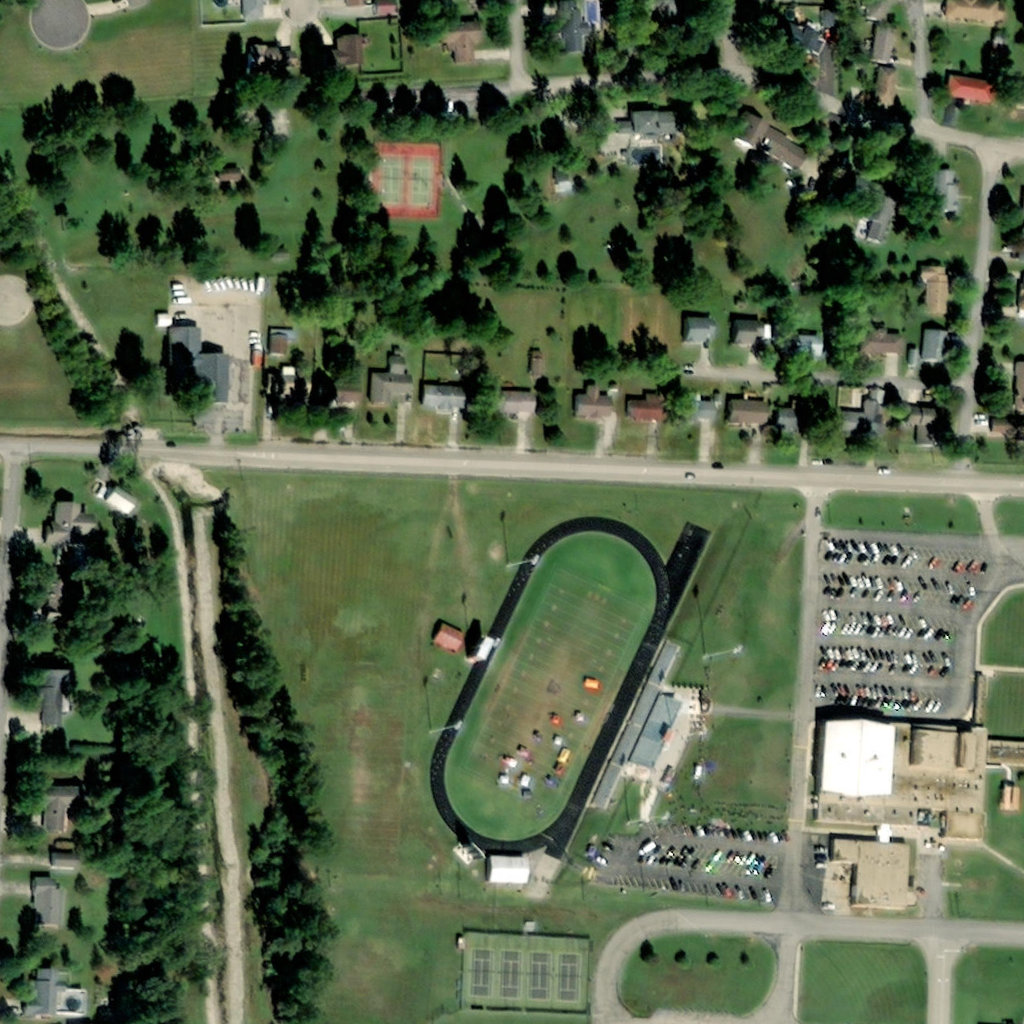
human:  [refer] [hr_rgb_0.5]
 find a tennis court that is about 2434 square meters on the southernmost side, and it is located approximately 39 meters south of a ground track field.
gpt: <box>[[45, 91, 58, 99, 0]]</box>

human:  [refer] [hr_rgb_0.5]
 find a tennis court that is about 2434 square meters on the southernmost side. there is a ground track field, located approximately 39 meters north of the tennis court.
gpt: <box>[[45, 91, 58, 99, 0]]</box>

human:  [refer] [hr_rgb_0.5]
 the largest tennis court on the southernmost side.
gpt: <box>[[45, 91, 58, 99, 0]]</box>